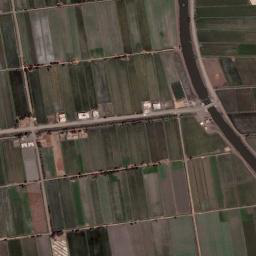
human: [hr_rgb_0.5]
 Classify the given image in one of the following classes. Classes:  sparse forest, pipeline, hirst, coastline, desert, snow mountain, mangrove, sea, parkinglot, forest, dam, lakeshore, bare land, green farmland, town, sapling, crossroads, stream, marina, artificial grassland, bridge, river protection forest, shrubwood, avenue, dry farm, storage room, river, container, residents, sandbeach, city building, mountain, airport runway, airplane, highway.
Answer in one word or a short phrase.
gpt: green farmland